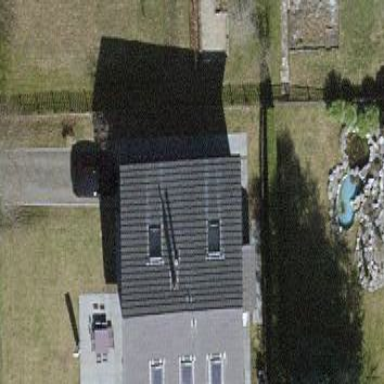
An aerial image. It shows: Detached building with gabled roof.